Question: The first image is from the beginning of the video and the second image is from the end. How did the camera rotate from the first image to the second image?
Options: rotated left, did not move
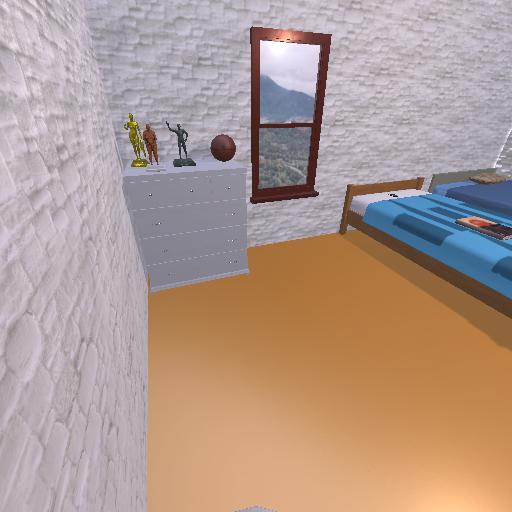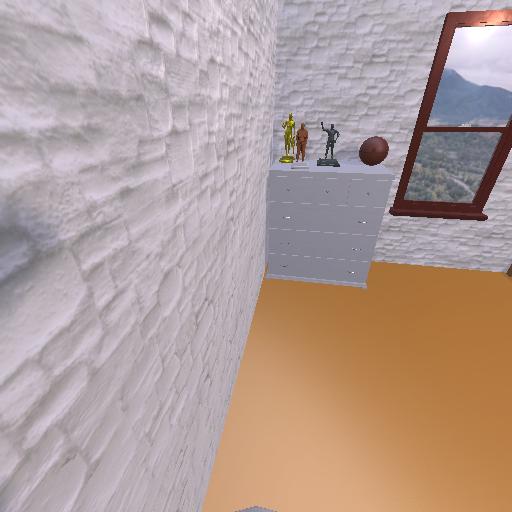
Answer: rotated left